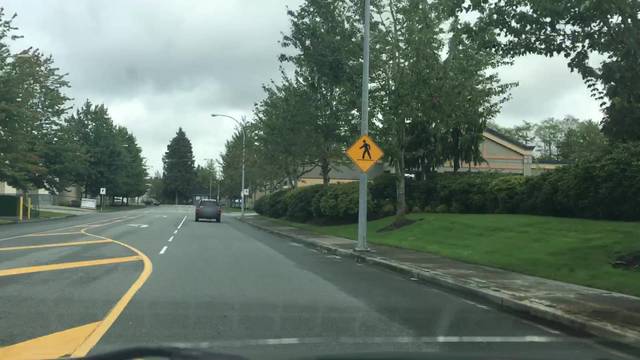
Region: Canada
Coordinates: 49.114, -122.664